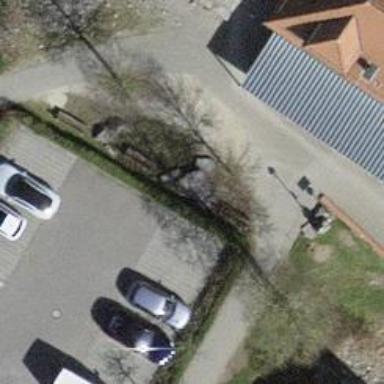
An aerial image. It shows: Brown bench in the vicinity.